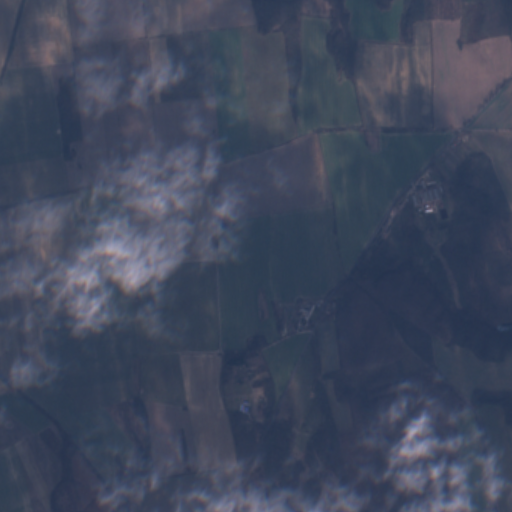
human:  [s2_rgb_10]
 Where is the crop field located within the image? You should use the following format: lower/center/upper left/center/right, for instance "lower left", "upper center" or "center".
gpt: The crop field is located in the right of the image.
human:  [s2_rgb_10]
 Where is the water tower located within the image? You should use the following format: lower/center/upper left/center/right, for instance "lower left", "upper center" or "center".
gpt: The water tower is located in the center right of the image.
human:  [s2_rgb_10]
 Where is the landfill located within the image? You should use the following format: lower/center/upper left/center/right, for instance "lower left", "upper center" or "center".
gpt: There is no landfill in the image.